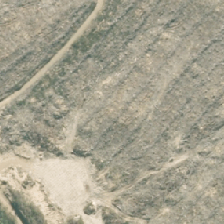
Land cover: harvested_forest